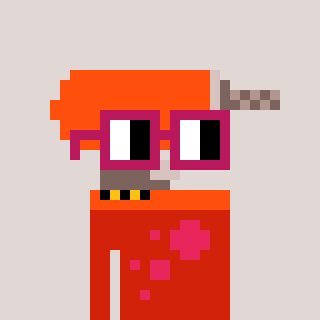
a pixel art character with square dark red glasses, a drill-shaped head and a red-colored body on a warm background